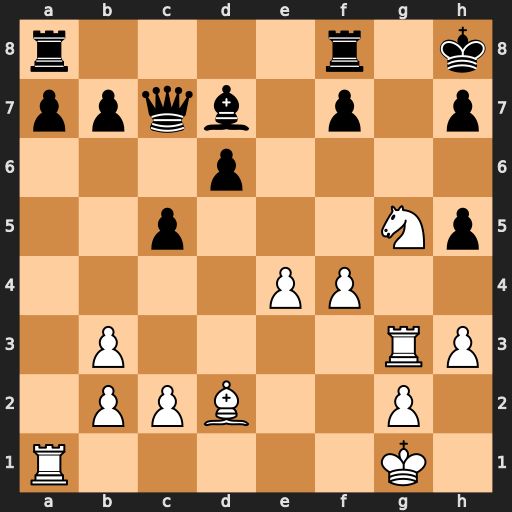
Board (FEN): r4r1k/ppqb1p1p/3p4/2p3Np/4PP2/1P4RP/1PPB2P1/R5K1
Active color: w
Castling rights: -
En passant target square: -
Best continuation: Nxf7+ Rxf7 Bc3+ Rg7 Rxg7